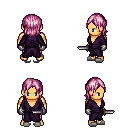
a pixel art fantasy rpg character, male body template, human, tanned skin, purple robe, magenta pants, pink long bangs hairstyle, metal gloves, white slippers, dagger, four views (front, back, left, right), 2x2 character sprite sheet, small pixel art, hard edges, no anti-aliasing